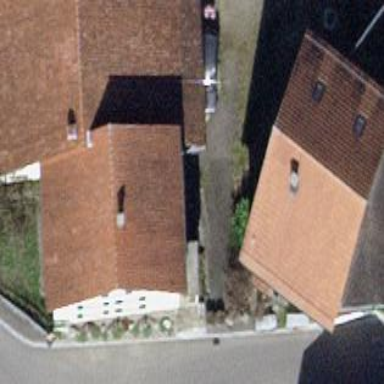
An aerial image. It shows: Detached building with gabled roof.